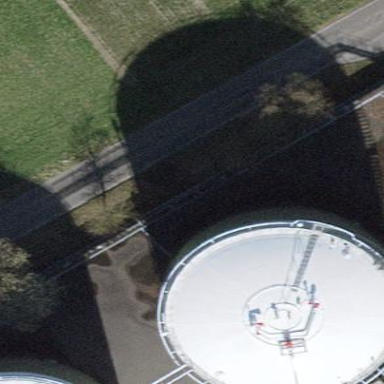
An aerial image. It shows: Storage tank that is man-made.